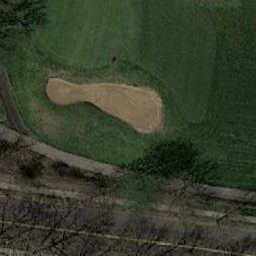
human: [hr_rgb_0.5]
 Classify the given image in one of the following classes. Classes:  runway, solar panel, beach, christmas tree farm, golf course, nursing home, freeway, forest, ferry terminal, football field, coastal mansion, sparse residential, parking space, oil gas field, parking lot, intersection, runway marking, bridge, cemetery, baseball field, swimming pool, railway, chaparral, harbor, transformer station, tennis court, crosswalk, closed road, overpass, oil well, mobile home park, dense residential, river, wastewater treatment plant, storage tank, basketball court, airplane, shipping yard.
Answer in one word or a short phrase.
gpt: golf course